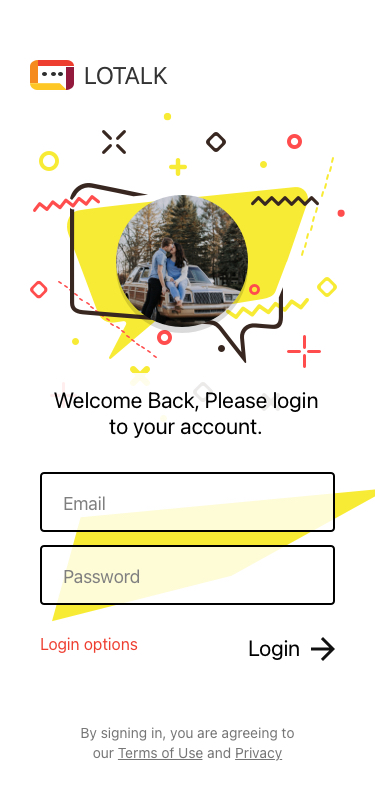
Text in this UI design:
By signing in, you are agreeing to our Terms of Use and Privacy Policy.
Login
Login options
Password
Email
Welcome Back, Please login to your account.
LOTALK